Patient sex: M
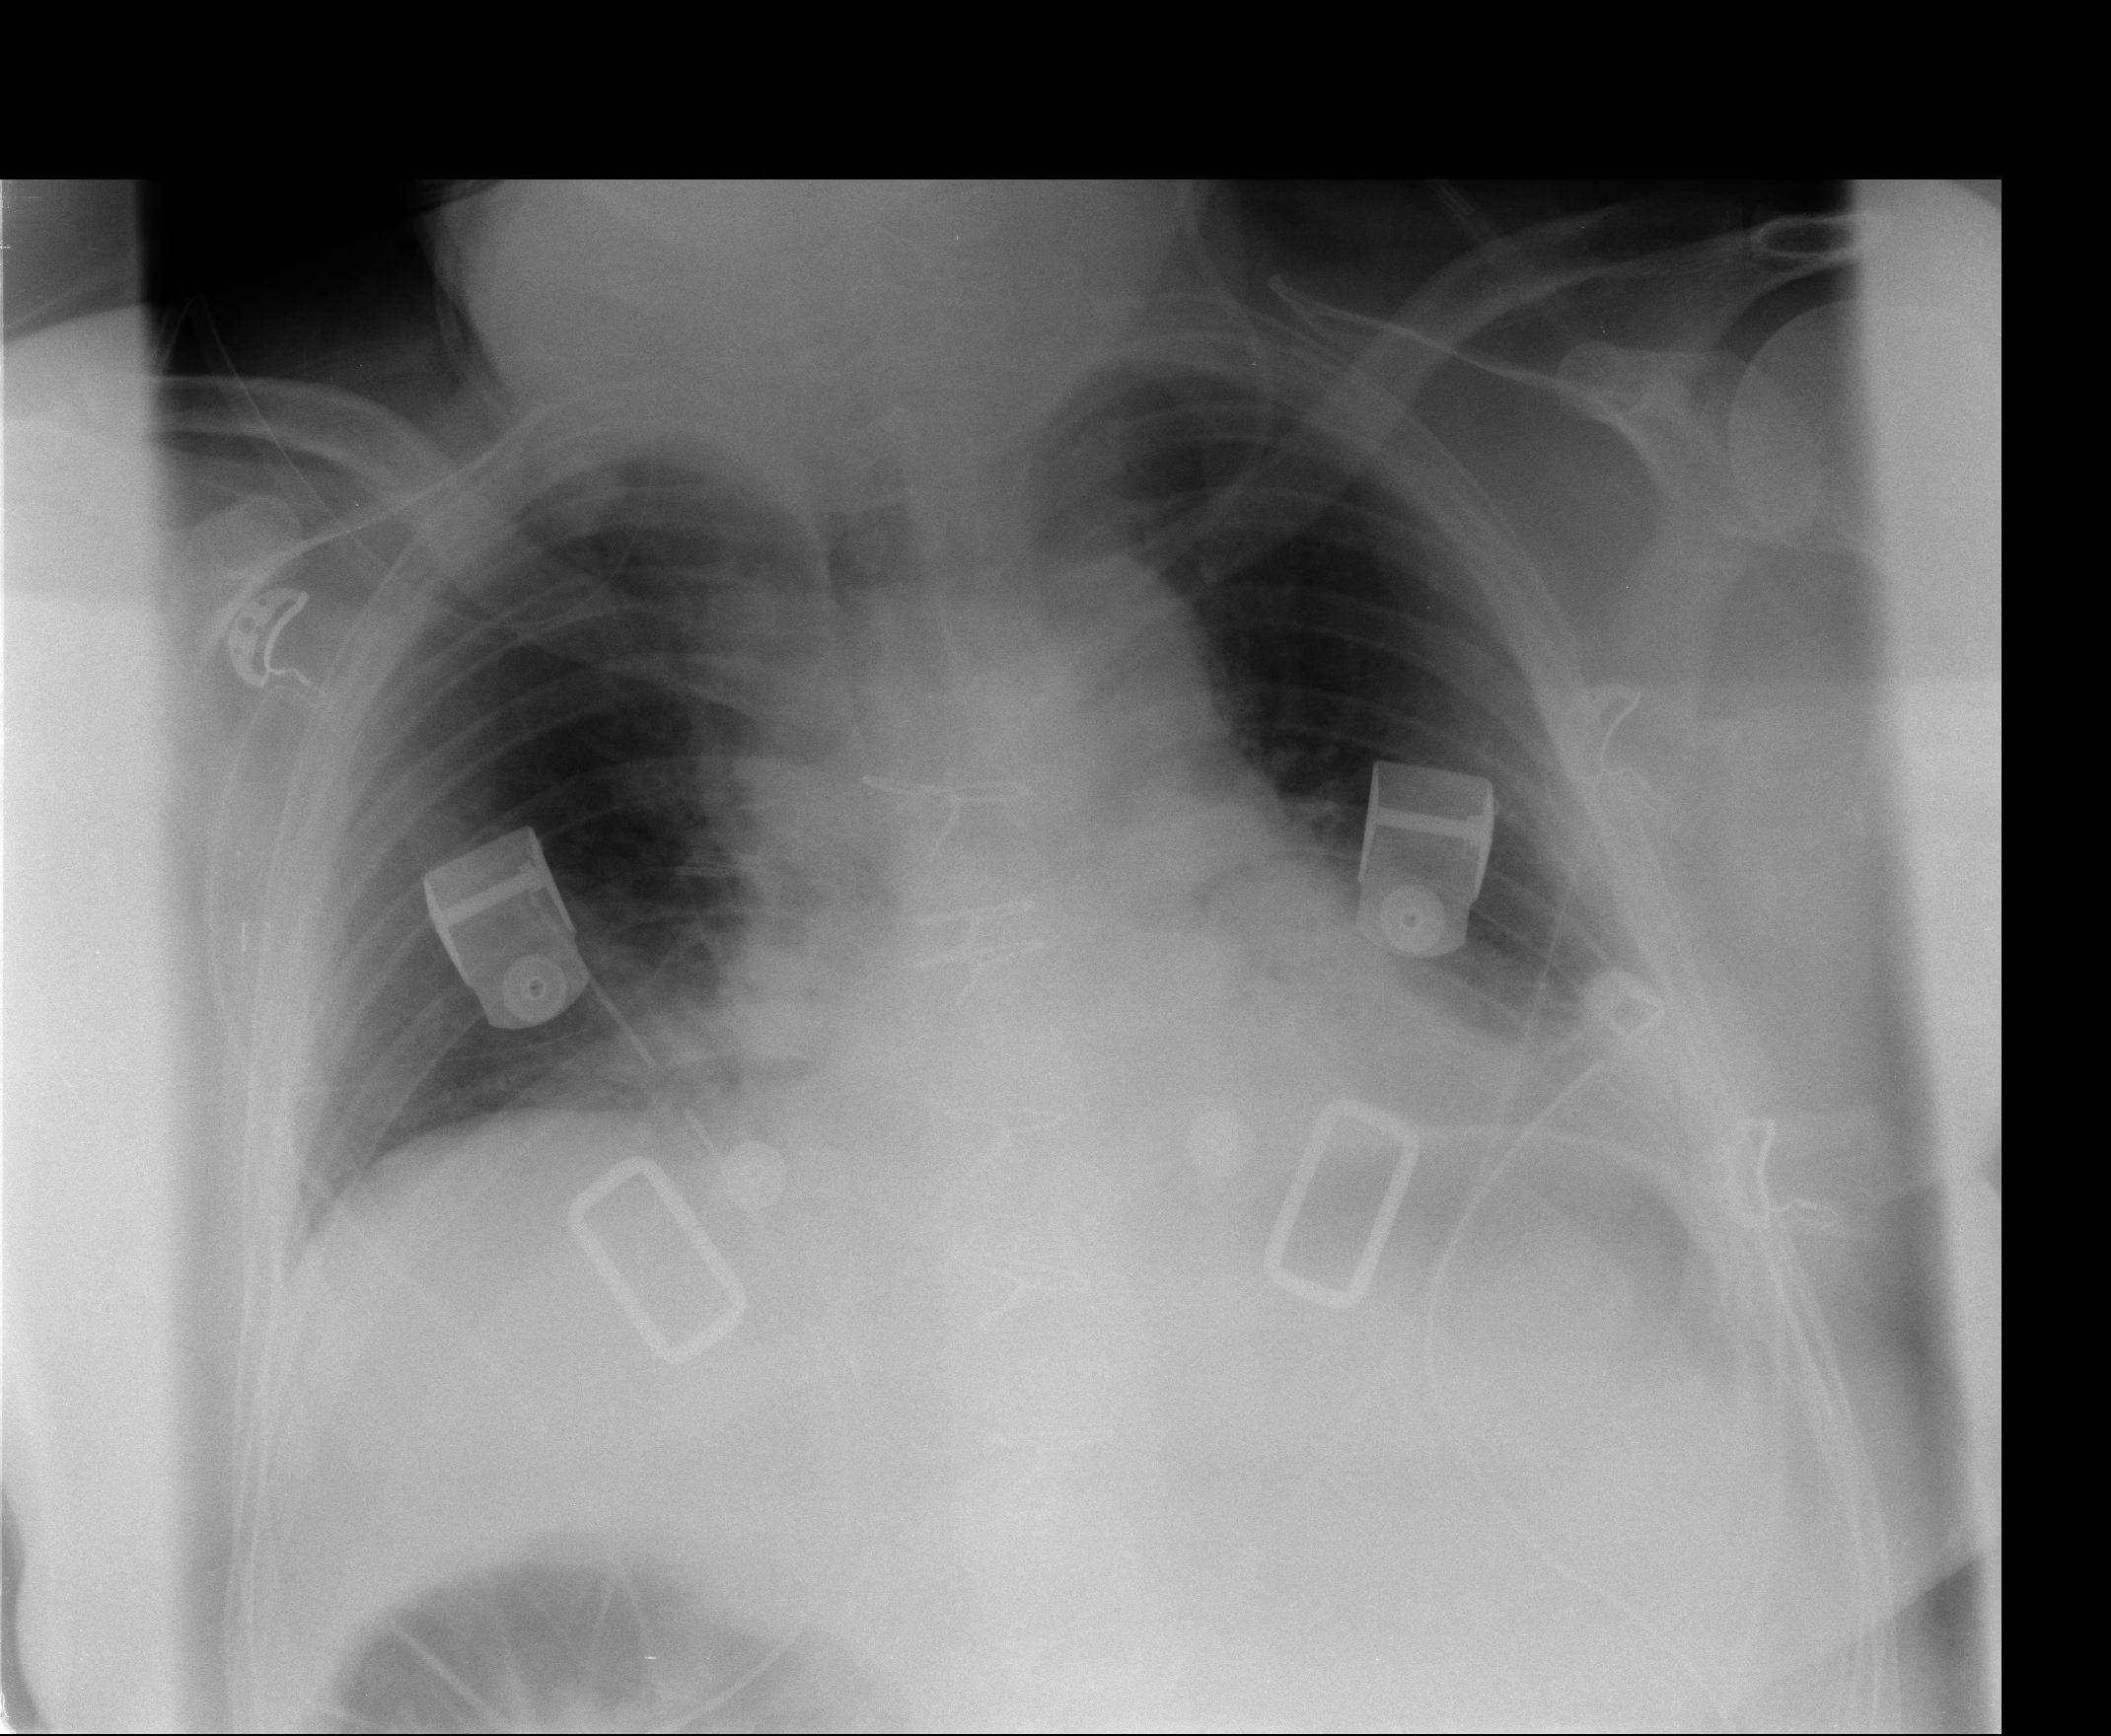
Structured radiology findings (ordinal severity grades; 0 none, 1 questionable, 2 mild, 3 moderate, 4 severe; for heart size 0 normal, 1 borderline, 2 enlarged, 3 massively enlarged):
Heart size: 2
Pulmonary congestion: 2
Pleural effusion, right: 2
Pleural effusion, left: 1
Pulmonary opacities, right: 0
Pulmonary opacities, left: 0
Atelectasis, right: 3
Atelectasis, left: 1